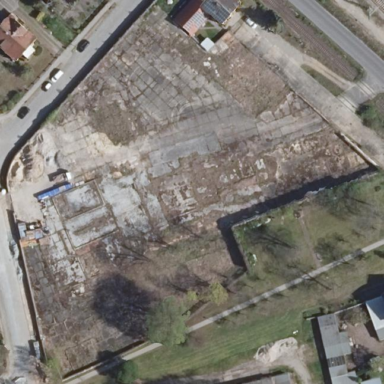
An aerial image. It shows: Brownfield site.